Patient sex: M
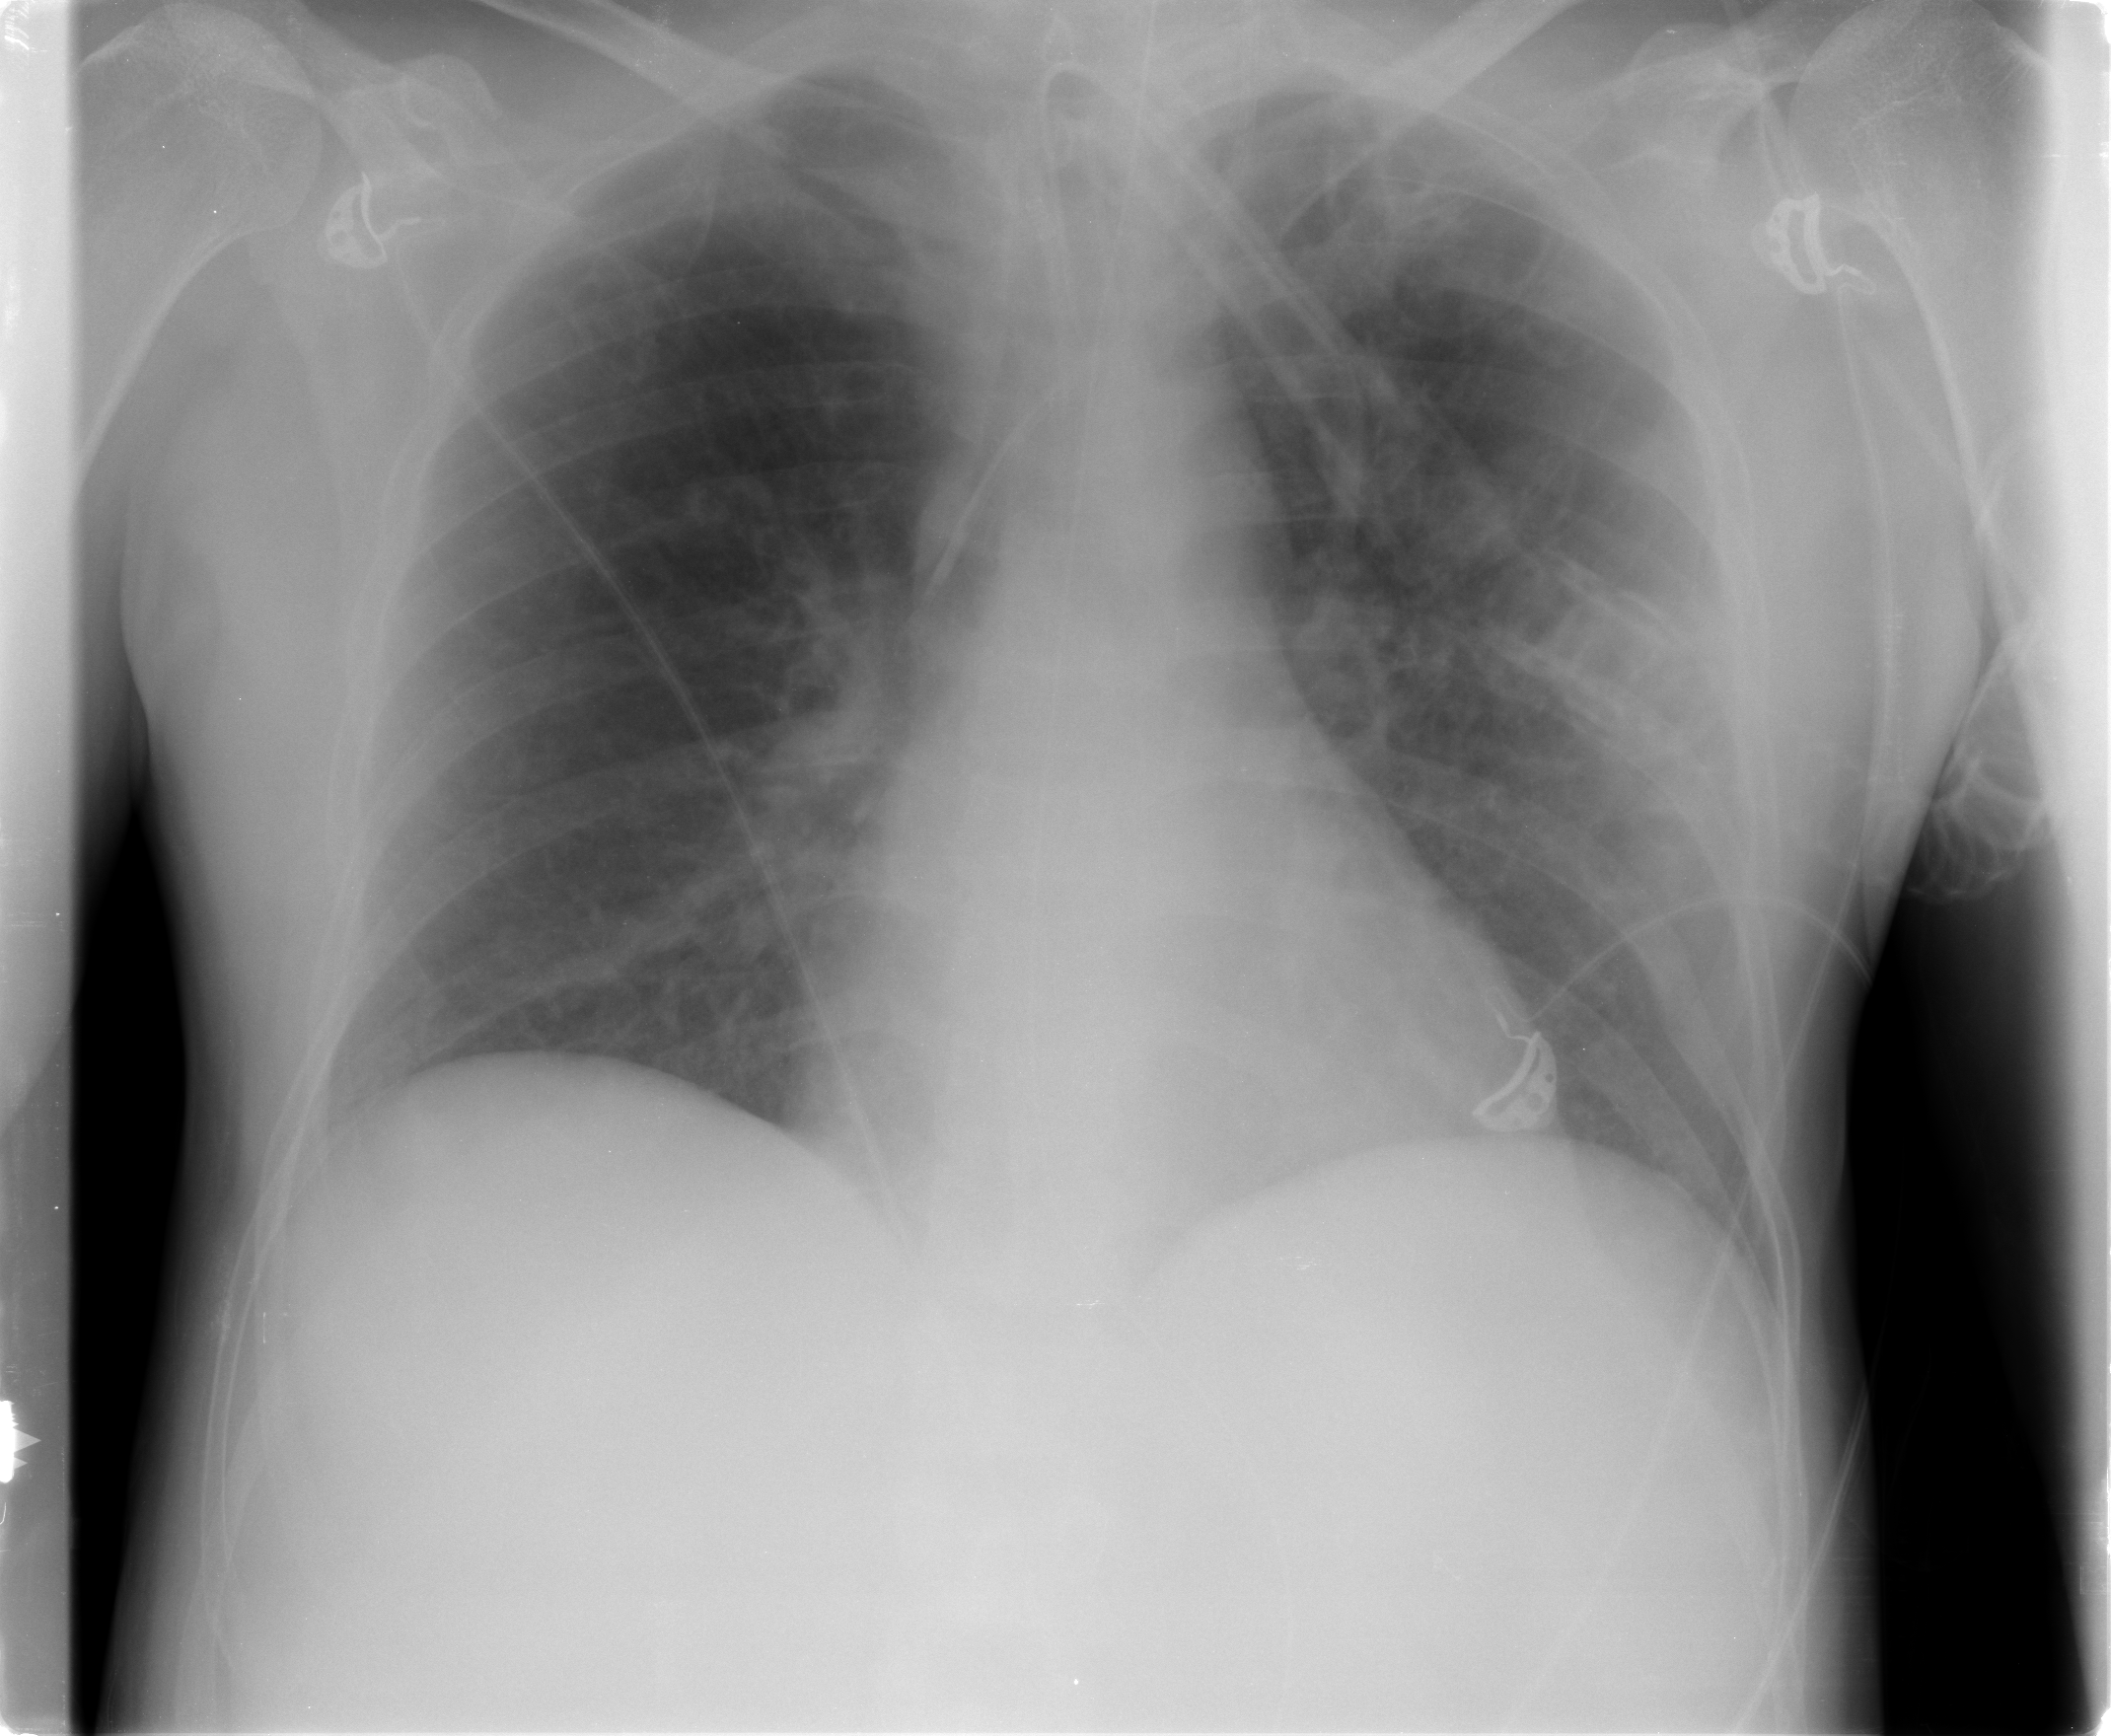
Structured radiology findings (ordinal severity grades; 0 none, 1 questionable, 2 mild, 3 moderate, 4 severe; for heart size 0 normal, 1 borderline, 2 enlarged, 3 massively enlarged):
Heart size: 0
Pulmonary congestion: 0
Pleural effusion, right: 0
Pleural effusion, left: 0
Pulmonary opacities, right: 0
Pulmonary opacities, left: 2
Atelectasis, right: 1
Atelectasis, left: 2